Question: I am using Bootstrap 3. I am just unable to create message box which should have 4 rows inside. can anyone please help me? My code is below:
'''
<div class="row">
<div class="col-lg-12">
<form action="" method="POST" enctype="multipart/form-data" id="form_id">
<div class="form-group">
<h5><label for="inputName">Name</label></h5>
<input type="text" name="career[name]" class="form-control" tabindex="1" placeholder="Enter your name" pattern="[a-zA-Z. ]{1,50}" required>
</div>
<div class="form-group">
<h5><label for="inputEmail">Email</label></h5>
<input type="email" name="career[email]" class="form-control" tabindex="2" placeholder="Enter your email address" required>
</div>
<div class="form-group">
<h5><label for="inputMobile">Mobile</label></h5>
<input type="tel" name="career[mobile]" class="form-control" tabindex="3" placeholder="Enter your mobile number" pattern="[0-9]{10}" maxlength="10" required>
</div>
<div class="form-group">
<h5><label for="inputMessage">Message</label></h5>
<input type="text" name="career[message]" class="form-control" tabindex="4" placeholder="Write your details" required>
</div>
<button type="submit" name="submit" class="btn btn-primary btn-block" tabindex="5">Submit</button>
</form>
</div>
</div>
'''
I want my message box something like this.

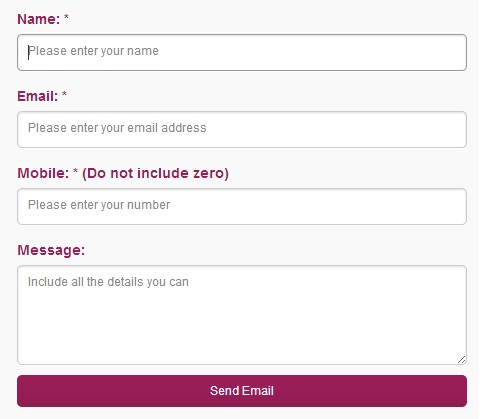
Answer: Your problem is you are not using 'textarea'! Replace the below code:
'''
<input type="text" name="career[message]" class="form-control" tabindex="4"
placeholder="Write your details" required>
'''
With:
'''
<textarea name="career[message]" class="form-control" tabindex="4"
placeholder="Write your details" required></textarea>
'''